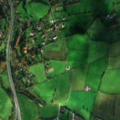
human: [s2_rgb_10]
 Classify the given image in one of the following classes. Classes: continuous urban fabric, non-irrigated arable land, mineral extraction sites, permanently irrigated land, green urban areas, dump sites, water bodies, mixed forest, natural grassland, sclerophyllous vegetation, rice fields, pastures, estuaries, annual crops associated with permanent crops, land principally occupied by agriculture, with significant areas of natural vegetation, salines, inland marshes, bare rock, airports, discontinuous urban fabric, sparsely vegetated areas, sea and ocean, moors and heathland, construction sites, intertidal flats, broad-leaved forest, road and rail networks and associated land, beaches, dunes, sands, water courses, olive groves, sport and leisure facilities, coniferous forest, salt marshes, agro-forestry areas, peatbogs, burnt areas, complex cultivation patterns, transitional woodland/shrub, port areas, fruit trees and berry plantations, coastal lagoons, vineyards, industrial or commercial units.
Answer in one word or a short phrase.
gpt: discontinuous urban fabric, pastures, broad-leaved forest